Question: What is the difference between hexbin and histogram2d?
'''
f, (ax1,ax2) = plt.subplots(2)
ax1.hexbin(vradsel[0], distsel[0],gridsize=20,extent=-200,200,4,20],cmap=plt.cm.binary)
H, xedges, yedges =np.histogram2d(vradsel[0], distsel[0],bins=20,range=[[-200,200],[4,20]])
ax2.imshow(H, interpolation='nearest', cmap=plt.cm.binary, aspect='auto',extent=[xedges[0],xedges[-1],yedges[0],yedges[-1]])
plt.show()
'''
You can see that the histogram2d gives a -90 degree rotation. I know the data should be like the hexbin plot.

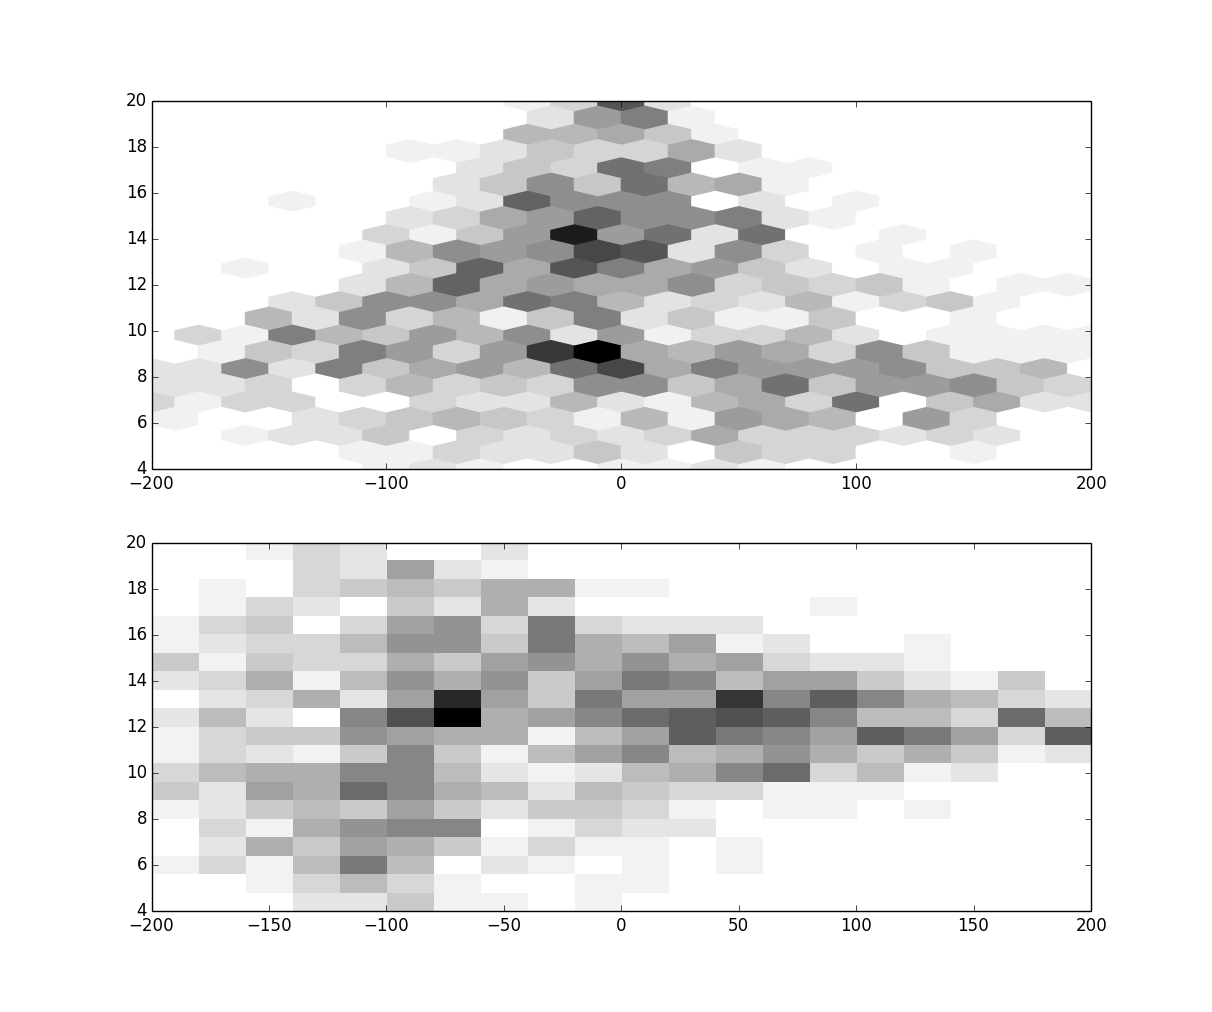
Answer: The difference is not between the way the histograms are being calculated, but rather in the way you've plotted the histogram. Your array 'H' from 'np.histogram' starts with the '4, -200' bin at the upper left of the array, but will be plotted depending on your default value of 'origin'. You can control this using the 'origin=lower' or 'origin=upper' keywords in 'plt.imshow'.
But 'origin' just mirrors the image, so additionally you must remember that in images, the horizontal axis 'x' comes first, and the vertical axis 'y' comes second, the opposite of arrays, so you must also transpose 'H' before plotting.
My recommendation is just to use 'plt.hist2d()' instead, which will adjust the extent and orientation properly, as with 'plt.hexbin'. You can still access the result as with the numpy version: 'H, x, y, im = ax.hist2d(...)' but it makes the plot automatically
---
'''
a = np.random.rand(100)*400 - 200
b = np.random.rand(100)*16 + 4
a[:10] = -200
b[:10] = 4
f, ax = plt.subplots(3)
ax[0].hexbin(a, b, gridsize=20, extent=[-200,200,4,20], cmap=plt.cm.binary)
H, xedges, yedges = np.histogram2d(a, b, bins=20, range=[[-200,200],[4,20]])
ax[1].imshow(H.T, interpolation='nearest', cmap=plt.cm.binary, aspect='auto',
extent=[xedges[0],xedges[-1],yedges[0],yedges[-1]], origin='lower')
# simplest and most reliable:
ax[2].hist2d(a, b, bins=20, range=[[-200,200],[4,20]], cmap=plt.cm.binary)
'''